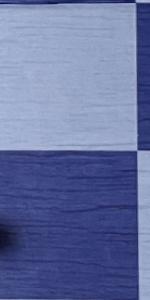
Label: Empty